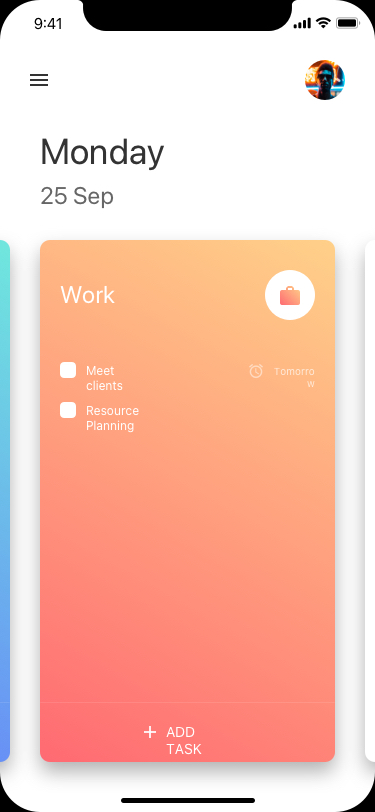
Text in this UI design:
ADD TASK
Tomorrow
Meet clients
Resource Planning
Work
Monday
25 Sep